Field crop: maize
Growth stage: 2
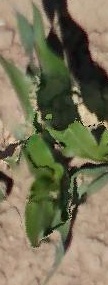
Species: maize